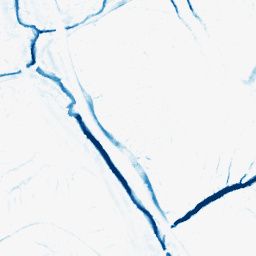
Category: morphological
Decomposition family: morphological
Decomposition parameters: operation: closing
size: 5
Upsampling method: sinc_blackman
Upsampling parameters: scale: 2
kernel_size: 8
Upsampling scale: 2